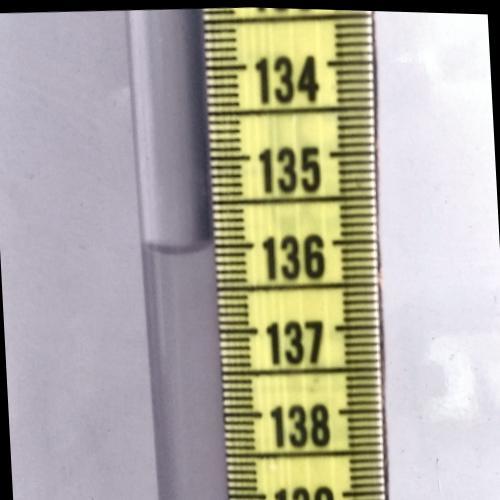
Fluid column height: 136.0 cm